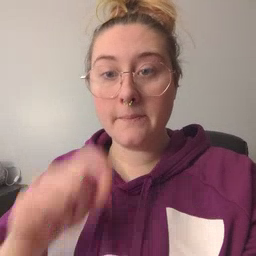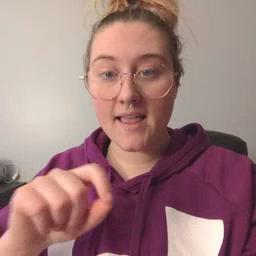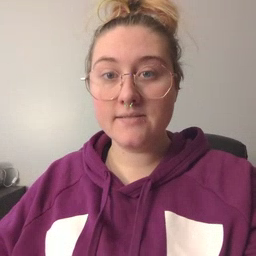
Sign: pen